Question: How could I show the thumbnail images align properly on the top left for each news feed?

this is the codes for each item's feed, I couldn't alter the format below because it's was rss feed from external site
'''
<style>
img{
float: left;
width: 100px;
height: auto;
}
.feed-item-title{
clear:right;
}
</style>
<div class="feed-item">
<h3 class="feed-item-title">
<a href="" target="_blank">Rihanna Hug During VMA Show</a>
</h3>
<div class="feed-item-body">
Former couple share embrace on night when both won major awards.<br />By Hosten
<a href="">
<img type="photo" src="281x211.jpg" />
</a>
<br />
</div>
</div>
'''
Thanks alot.
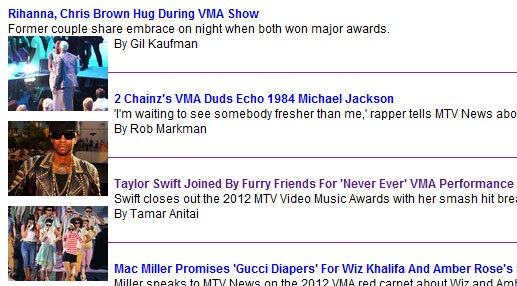
Answer: If you use floats you should clear them.
'''
.feed-item-body:after{
content: '';
display:block;
clear:both;
}
'''
Later Edit: Few extra changes added, <URL> is the working example.